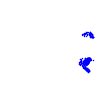
Particle: electron